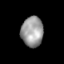
Tissue: skin
Cell type: Epithelial cells
Senescence score: 0.815
Nuclear area (px): 650
Mean DAPI intensity: 154.386